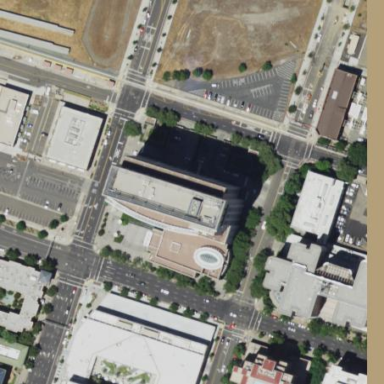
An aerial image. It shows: Office building serving as courthouse.